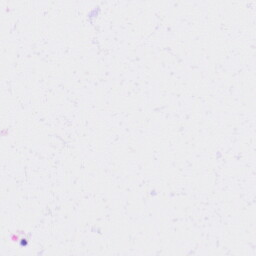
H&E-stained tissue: Liver